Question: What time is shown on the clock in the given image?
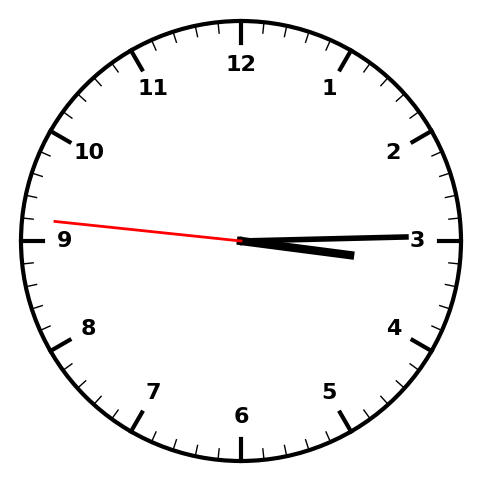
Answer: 03:14:46